Question:
On Android 4 this works fine but on 2.3.3 I'm getting (instead of a total dark gray background) a light grey horizontal stripe behind the top of the OK button. Any ideas what might be causing this? Thanks!
'''
private void showResult(final String message) {
final Context context = this;
Runnable run = new Runnable() {
public void run() {
AlertDialog.Builder builder = new AlertDialog.Builder(context);
builder.setMessage(message)
.setPositiveButton(R.string.ok, new DialogInterface.OnClickListener() {
public void onClick(DialogInterface dialog, int which) {
dialog.dismiss();
}
});
builder.create().show();
}
};
this.runOnUiThread(run);
}
'''
I have:
'''
<uses-sdk
android:minSdkVersion="7"
android:targetSdkVersion="15" />
'''
and in values/styles.xml
'''
<resources>
<style name="AppTheme" parent="android:Theme.Light" />
</resources>
'''
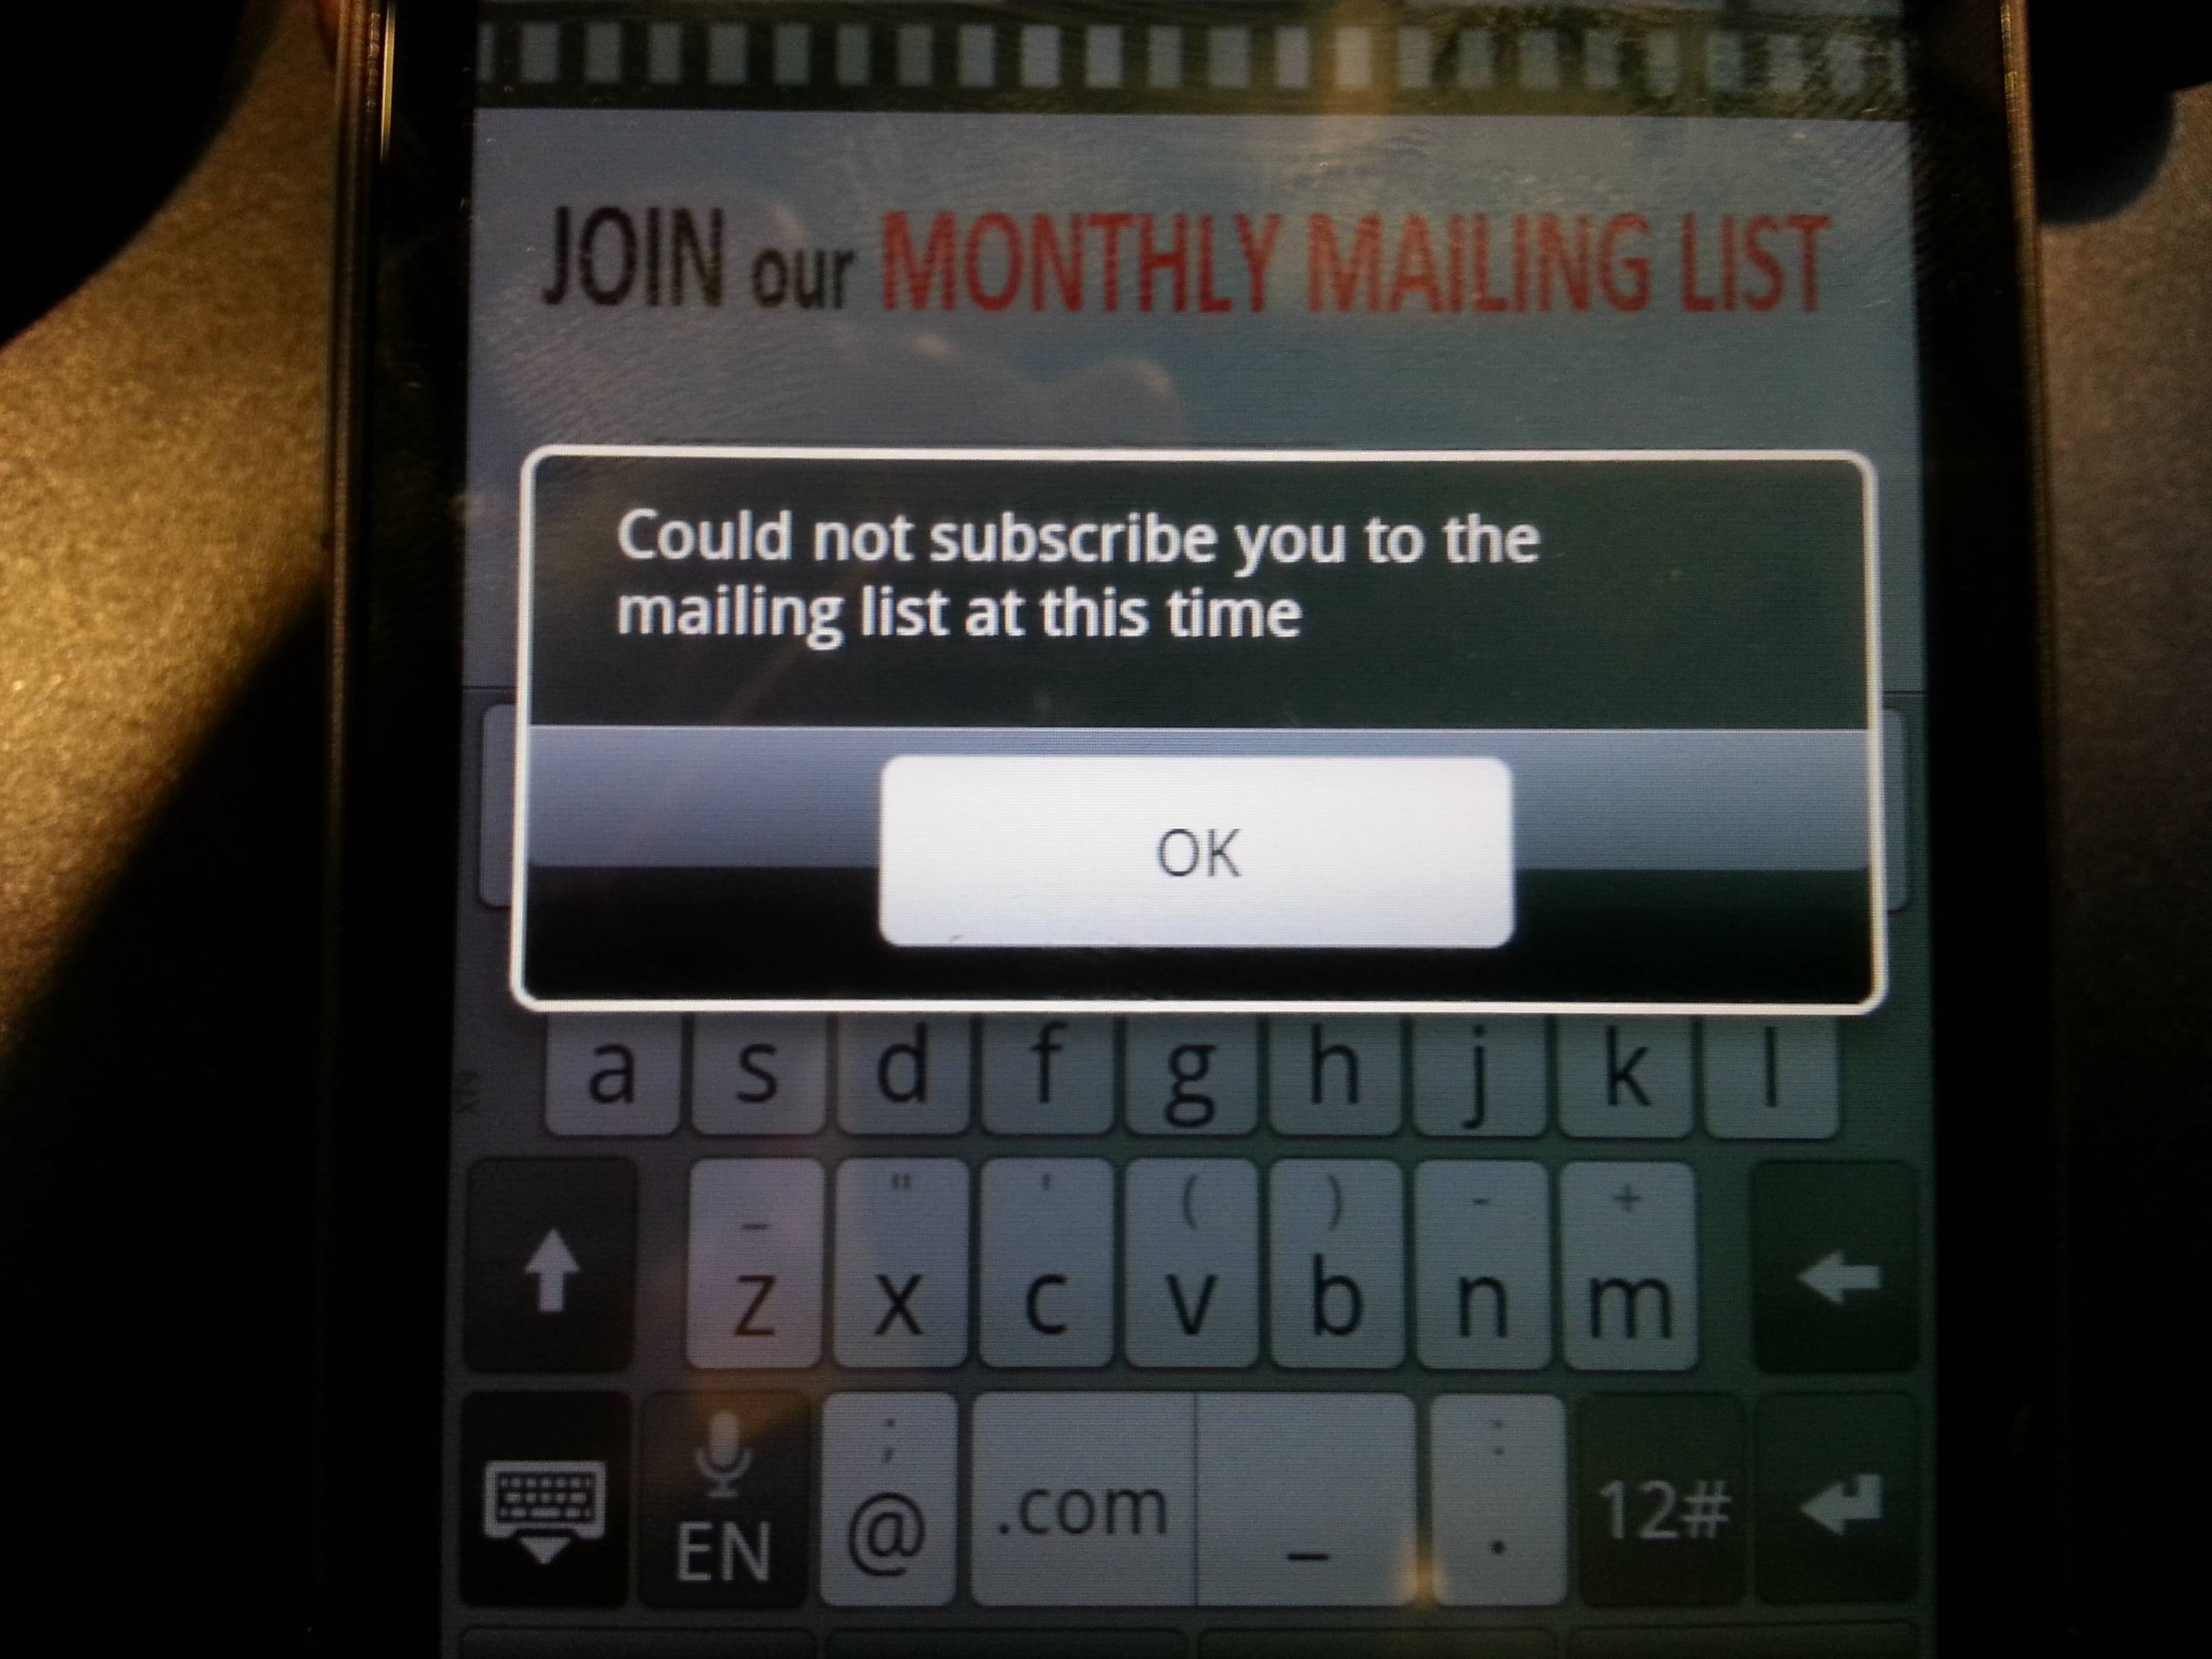
Answer: I am not sure whether you're looking for a dark gray background on everything, or just for consistency.
Have you tried changing the Theme of the <URL>? In API11+, there's a second constructor you can use which takes an integer argument to set the theme. Perhaps setting it back to the "traditional" theme would get it to look the same across versions?
> 'public AlertDialog.Builder (Context context, int theme)'Since: API Level 11Constructor using a context and theme for this builder and the AlertDialog it creates. The actual theme that an AlertDialog uses is a private implementation, however you can here supply either the name of an attribute in the theme from which to get the dialog's style (such as alertDialogTheme or one of the constants 'AlertDialog.THEME_TRADITIONAL', 'AlertDialog.THEME_HOLO_DARK', or 'AlertDialog.THEME_HOLO_LIGHT'.
If that doesn't work for you, you can use 'AlertDialog.Builder().setView(View)' to be able to further specify the attributes of each of the items in the dialog (so you could potentially put 'Button's in the 'View' you pass, and set the background of the buttons to gray).